Aerial crown-view tile of a tropical tree (Barro Colorado Island, Panama), acquired 20240918:
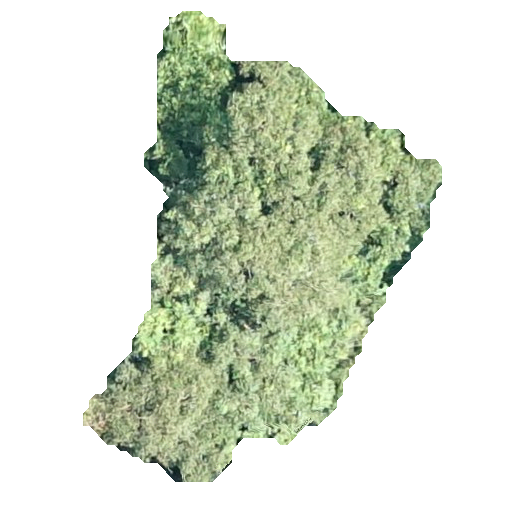
Species: Dipteryx oleifera
GBIF accepted scientific name: Dipteryx oleifera
Crown area: 146.941 m²